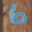
Label: 6